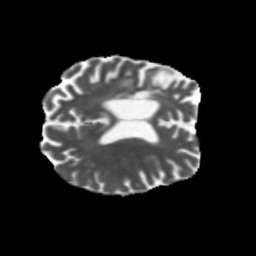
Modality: MD
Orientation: axial
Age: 68
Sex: female
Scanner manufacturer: siemens
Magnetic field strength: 3 T
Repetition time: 5.47 s
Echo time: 0.0854 s